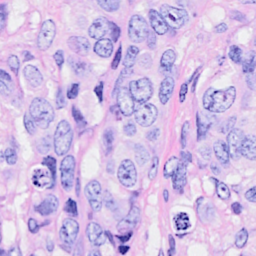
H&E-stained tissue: Breast